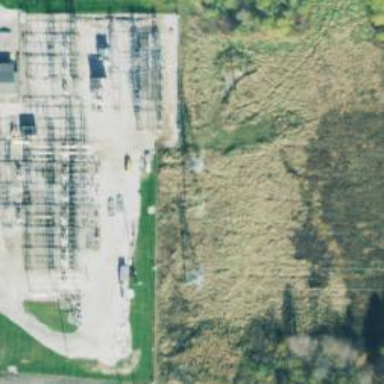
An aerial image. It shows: Lattice structure tower used for power transmission.